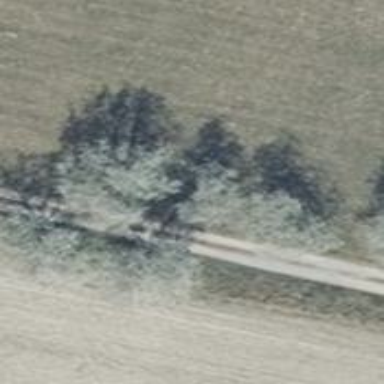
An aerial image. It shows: Deciduous broadleaved tree.